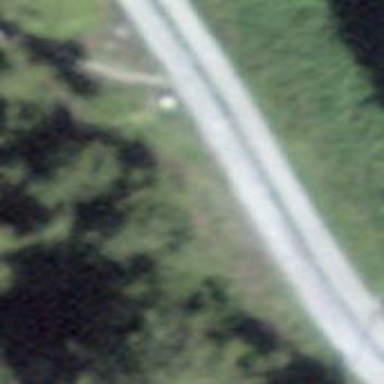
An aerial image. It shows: Guidepost providing information.